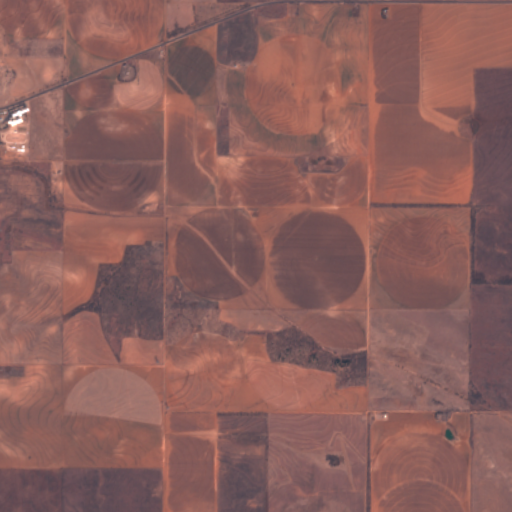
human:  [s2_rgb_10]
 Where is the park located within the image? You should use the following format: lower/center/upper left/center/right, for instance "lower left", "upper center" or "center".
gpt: The park is located in the upper left of the image.
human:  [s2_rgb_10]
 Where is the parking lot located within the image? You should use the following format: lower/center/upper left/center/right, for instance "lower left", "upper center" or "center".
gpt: The parking lot is located in the upper left of the image.
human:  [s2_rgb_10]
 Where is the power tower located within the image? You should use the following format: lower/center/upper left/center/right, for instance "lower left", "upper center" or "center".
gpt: The power tower is located in the lower of the image.
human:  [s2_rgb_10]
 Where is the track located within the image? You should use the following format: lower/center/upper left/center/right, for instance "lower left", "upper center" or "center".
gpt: The track is located in the upper left of the image.
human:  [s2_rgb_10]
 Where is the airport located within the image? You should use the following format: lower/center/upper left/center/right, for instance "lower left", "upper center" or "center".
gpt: There is no airport in the image.